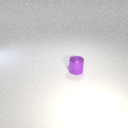
small purple metal cylinder